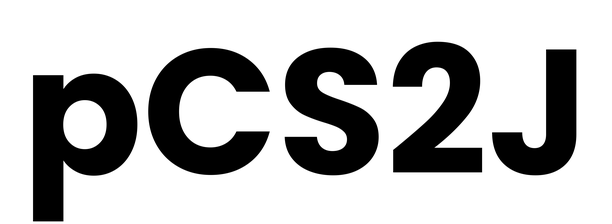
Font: Poppins-Bold